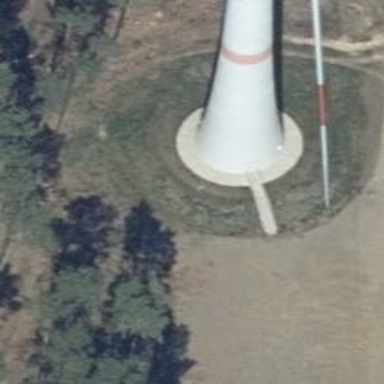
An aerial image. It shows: Wind generator in the form of horizontal axis wind turbine.